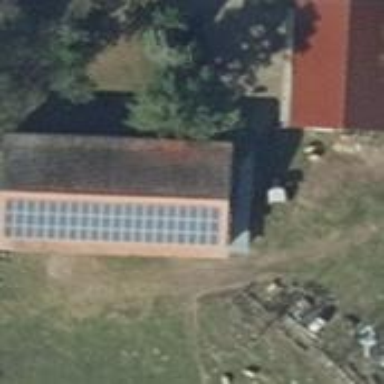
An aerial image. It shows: Small solar photovoltaic panel generator is producing electricity.